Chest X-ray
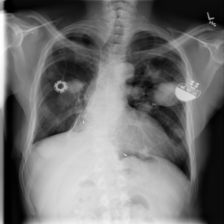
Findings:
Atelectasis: negative
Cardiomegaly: negative
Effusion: negative
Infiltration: negative
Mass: positive
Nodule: positive
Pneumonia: negative
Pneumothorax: negative
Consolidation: negative
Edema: negative
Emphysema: negative
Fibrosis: negative
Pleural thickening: negative
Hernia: negative